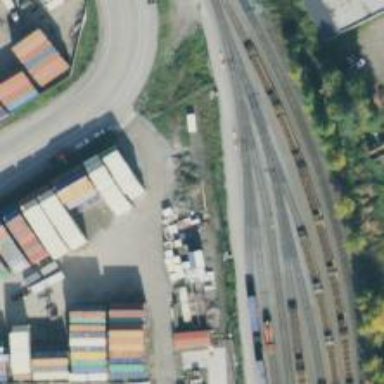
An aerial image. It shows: Railway yard.